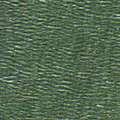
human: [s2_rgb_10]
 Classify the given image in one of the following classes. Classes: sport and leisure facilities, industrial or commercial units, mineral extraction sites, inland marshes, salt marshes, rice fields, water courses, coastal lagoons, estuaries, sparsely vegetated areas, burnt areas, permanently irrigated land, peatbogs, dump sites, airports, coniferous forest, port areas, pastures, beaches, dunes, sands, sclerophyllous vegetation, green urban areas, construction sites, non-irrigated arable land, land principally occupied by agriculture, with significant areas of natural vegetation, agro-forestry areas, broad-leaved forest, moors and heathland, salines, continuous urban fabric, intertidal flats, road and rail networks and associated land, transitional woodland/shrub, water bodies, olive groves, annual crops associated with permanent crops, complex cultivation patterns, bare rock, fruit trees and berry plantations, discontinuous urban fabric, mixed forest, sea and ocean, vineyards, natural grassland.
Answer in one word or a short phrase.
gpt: sea and ocean